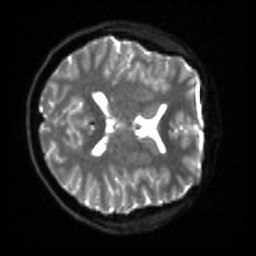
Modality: sbref
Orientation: axial
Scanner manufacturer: siemens
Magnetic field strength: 3 T
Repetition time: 4 s
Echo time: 0.0594 s